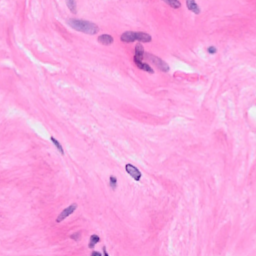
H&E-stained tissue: Breast